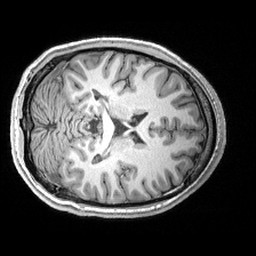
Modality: T1w
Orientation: axial
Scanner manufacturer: siemens
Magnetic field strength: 3 T
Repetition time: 2.53 s
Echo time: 0.00299 s